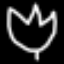
Label: leaf